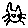
Label: cat